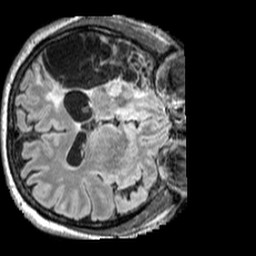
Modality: FLAIR
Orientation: axial
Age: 49
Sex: male
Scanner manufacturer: siemens
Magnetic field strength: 3 T
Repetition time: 5 s
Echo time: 0.387 s